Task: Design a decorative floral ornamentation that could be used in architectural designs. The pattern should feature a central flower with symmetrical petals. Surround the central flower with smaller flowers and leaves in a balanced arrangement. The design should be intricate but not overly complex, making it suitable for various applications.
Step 1780:
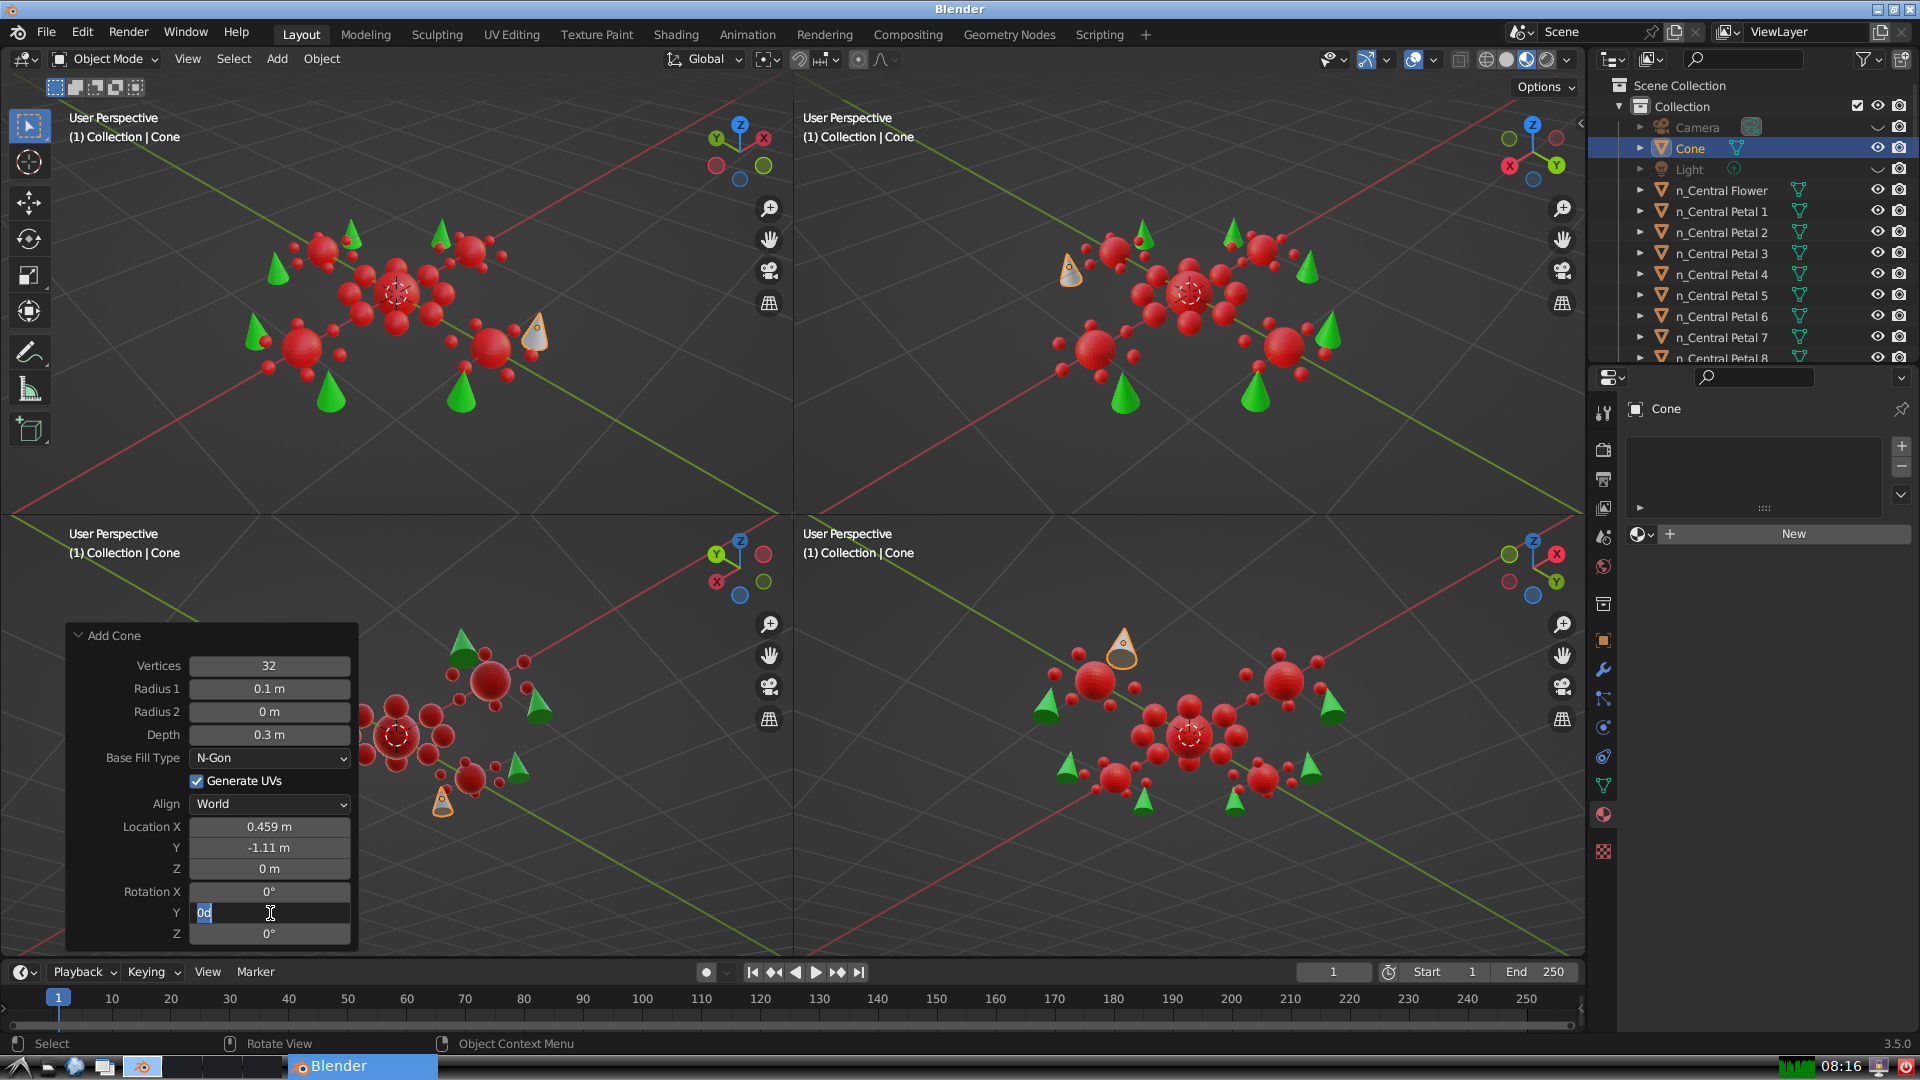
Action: input_text: 0.0